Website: bh-photo
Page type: billing-address
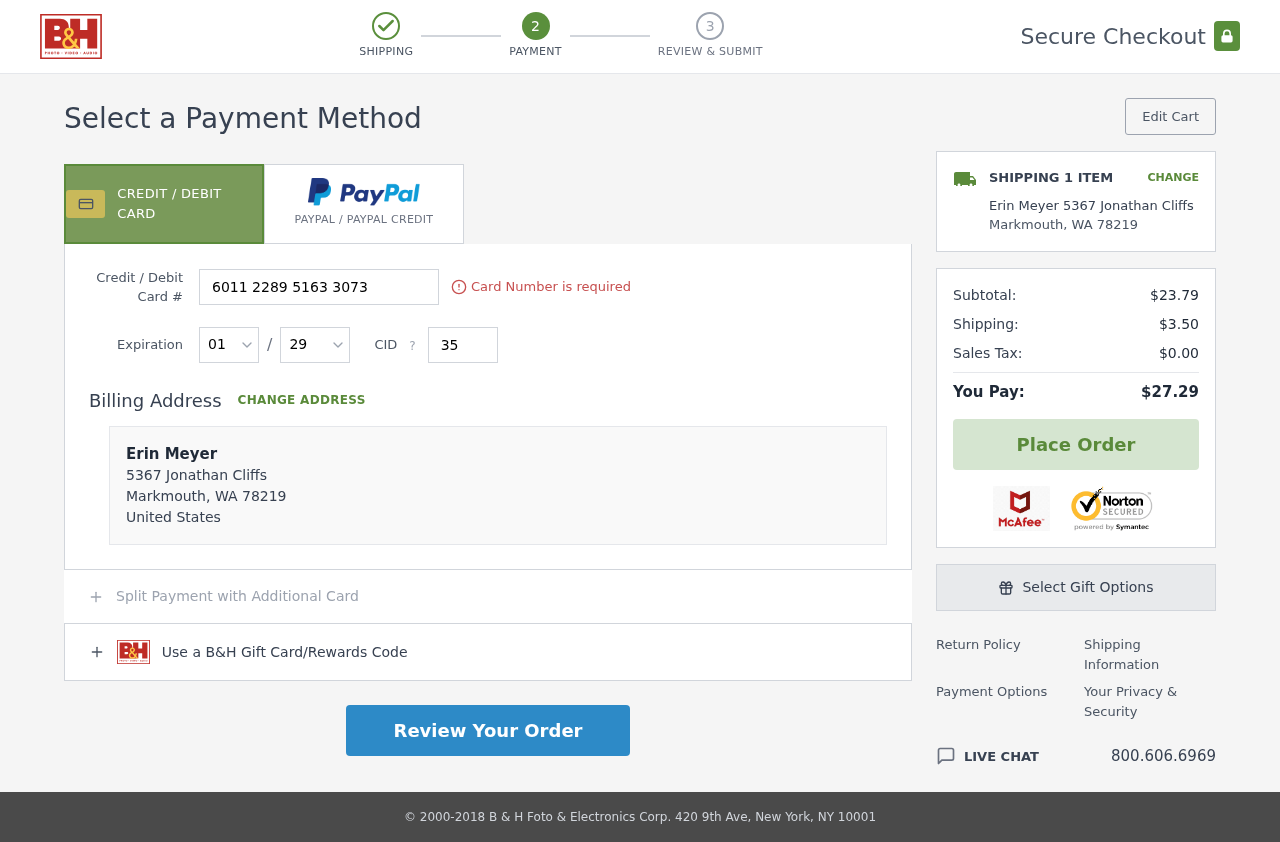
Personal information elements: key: PII_CARD_CVV
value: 354
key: PII_CARD_EXPIRY_MONTH
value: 01
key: PII_CARD_EXPIRY_YEAR
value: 29
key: PII_CARD_NUMBER
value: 6011 2289 5163 3073
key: PII_CITY
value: Markmouth
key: PII_COUNTRY
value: United States
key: PII_FULLNAME
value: Erin Meyer
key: PII_FULLNAME2
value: Erin Meyer
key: PII_POSTCODE
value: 78219
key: PII_STATE_ABBR
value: WA
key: PII_STREET
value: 5367 Jonathan Cliffs
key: PII_POSTCODE_FULL
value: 78219
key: PII_POSTCODE_NUMERIC
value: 78219
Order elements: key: ORDER_NUM_ITEMS
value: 1
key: ORDER_SUBTOTAL
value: $23.79
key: ORDER_SHIPPING_COST
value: $3.50
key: ORDER_TAX
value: $0.00
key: ORDER_TOTAL
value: $27.29